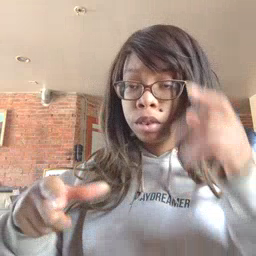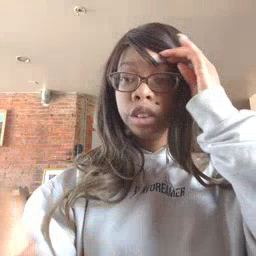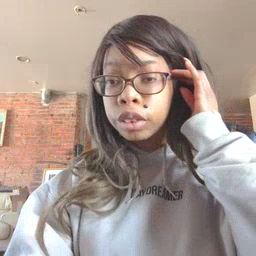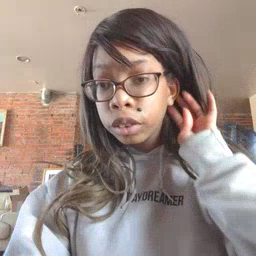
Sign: pool